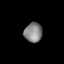
Tissue: lung
Cell type: T cells
Senescence score: 0.6898
Nuclear area (px): 347
Mean DAPI intensity: 130.66